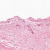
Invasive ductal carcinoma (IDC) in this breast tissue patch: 0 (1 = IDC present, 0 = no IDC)